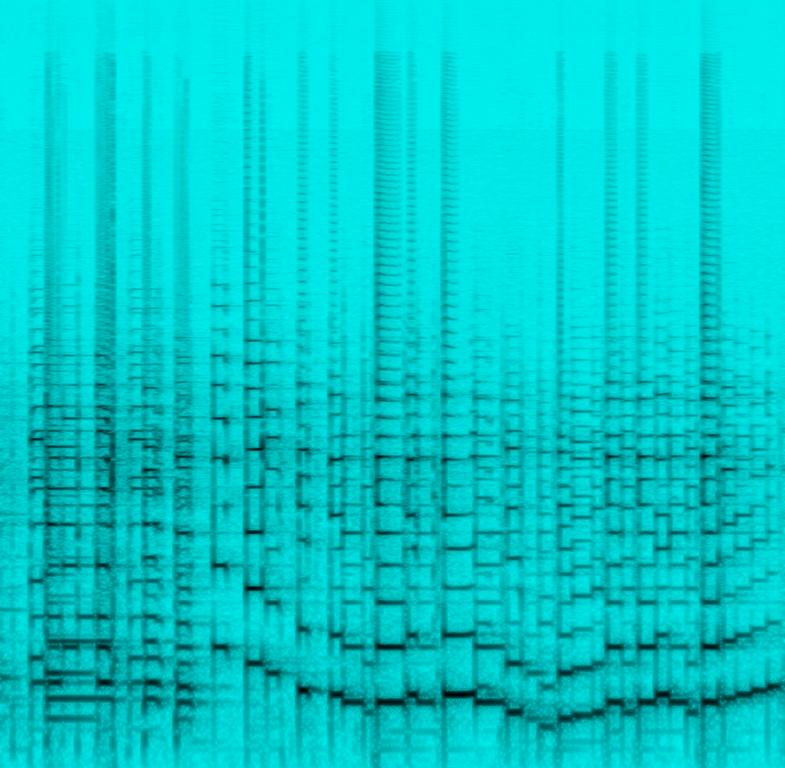
This is an instrumental showcase jam. A clean sounding electric guitar solo is being played. The track has an easygoing aura to it. Parts of this jam can be picked and lifted to be used as clean guitar samples for a beat. It could also be used in advertisement jingles.